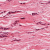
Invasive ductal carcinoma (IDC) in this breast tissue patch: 1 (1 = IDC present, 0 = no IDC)